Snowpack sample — Loveland Pass, Silver Plume, Colorado, USA (12/14/25, 10:50 AM MST)
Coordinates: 39.664, -105.882
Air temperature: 36 °F
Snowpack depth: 67 cm
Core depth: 20 cm
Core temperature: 46.4 °F
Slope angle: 6°, slope face: 326°
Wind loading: low
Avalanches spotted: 0
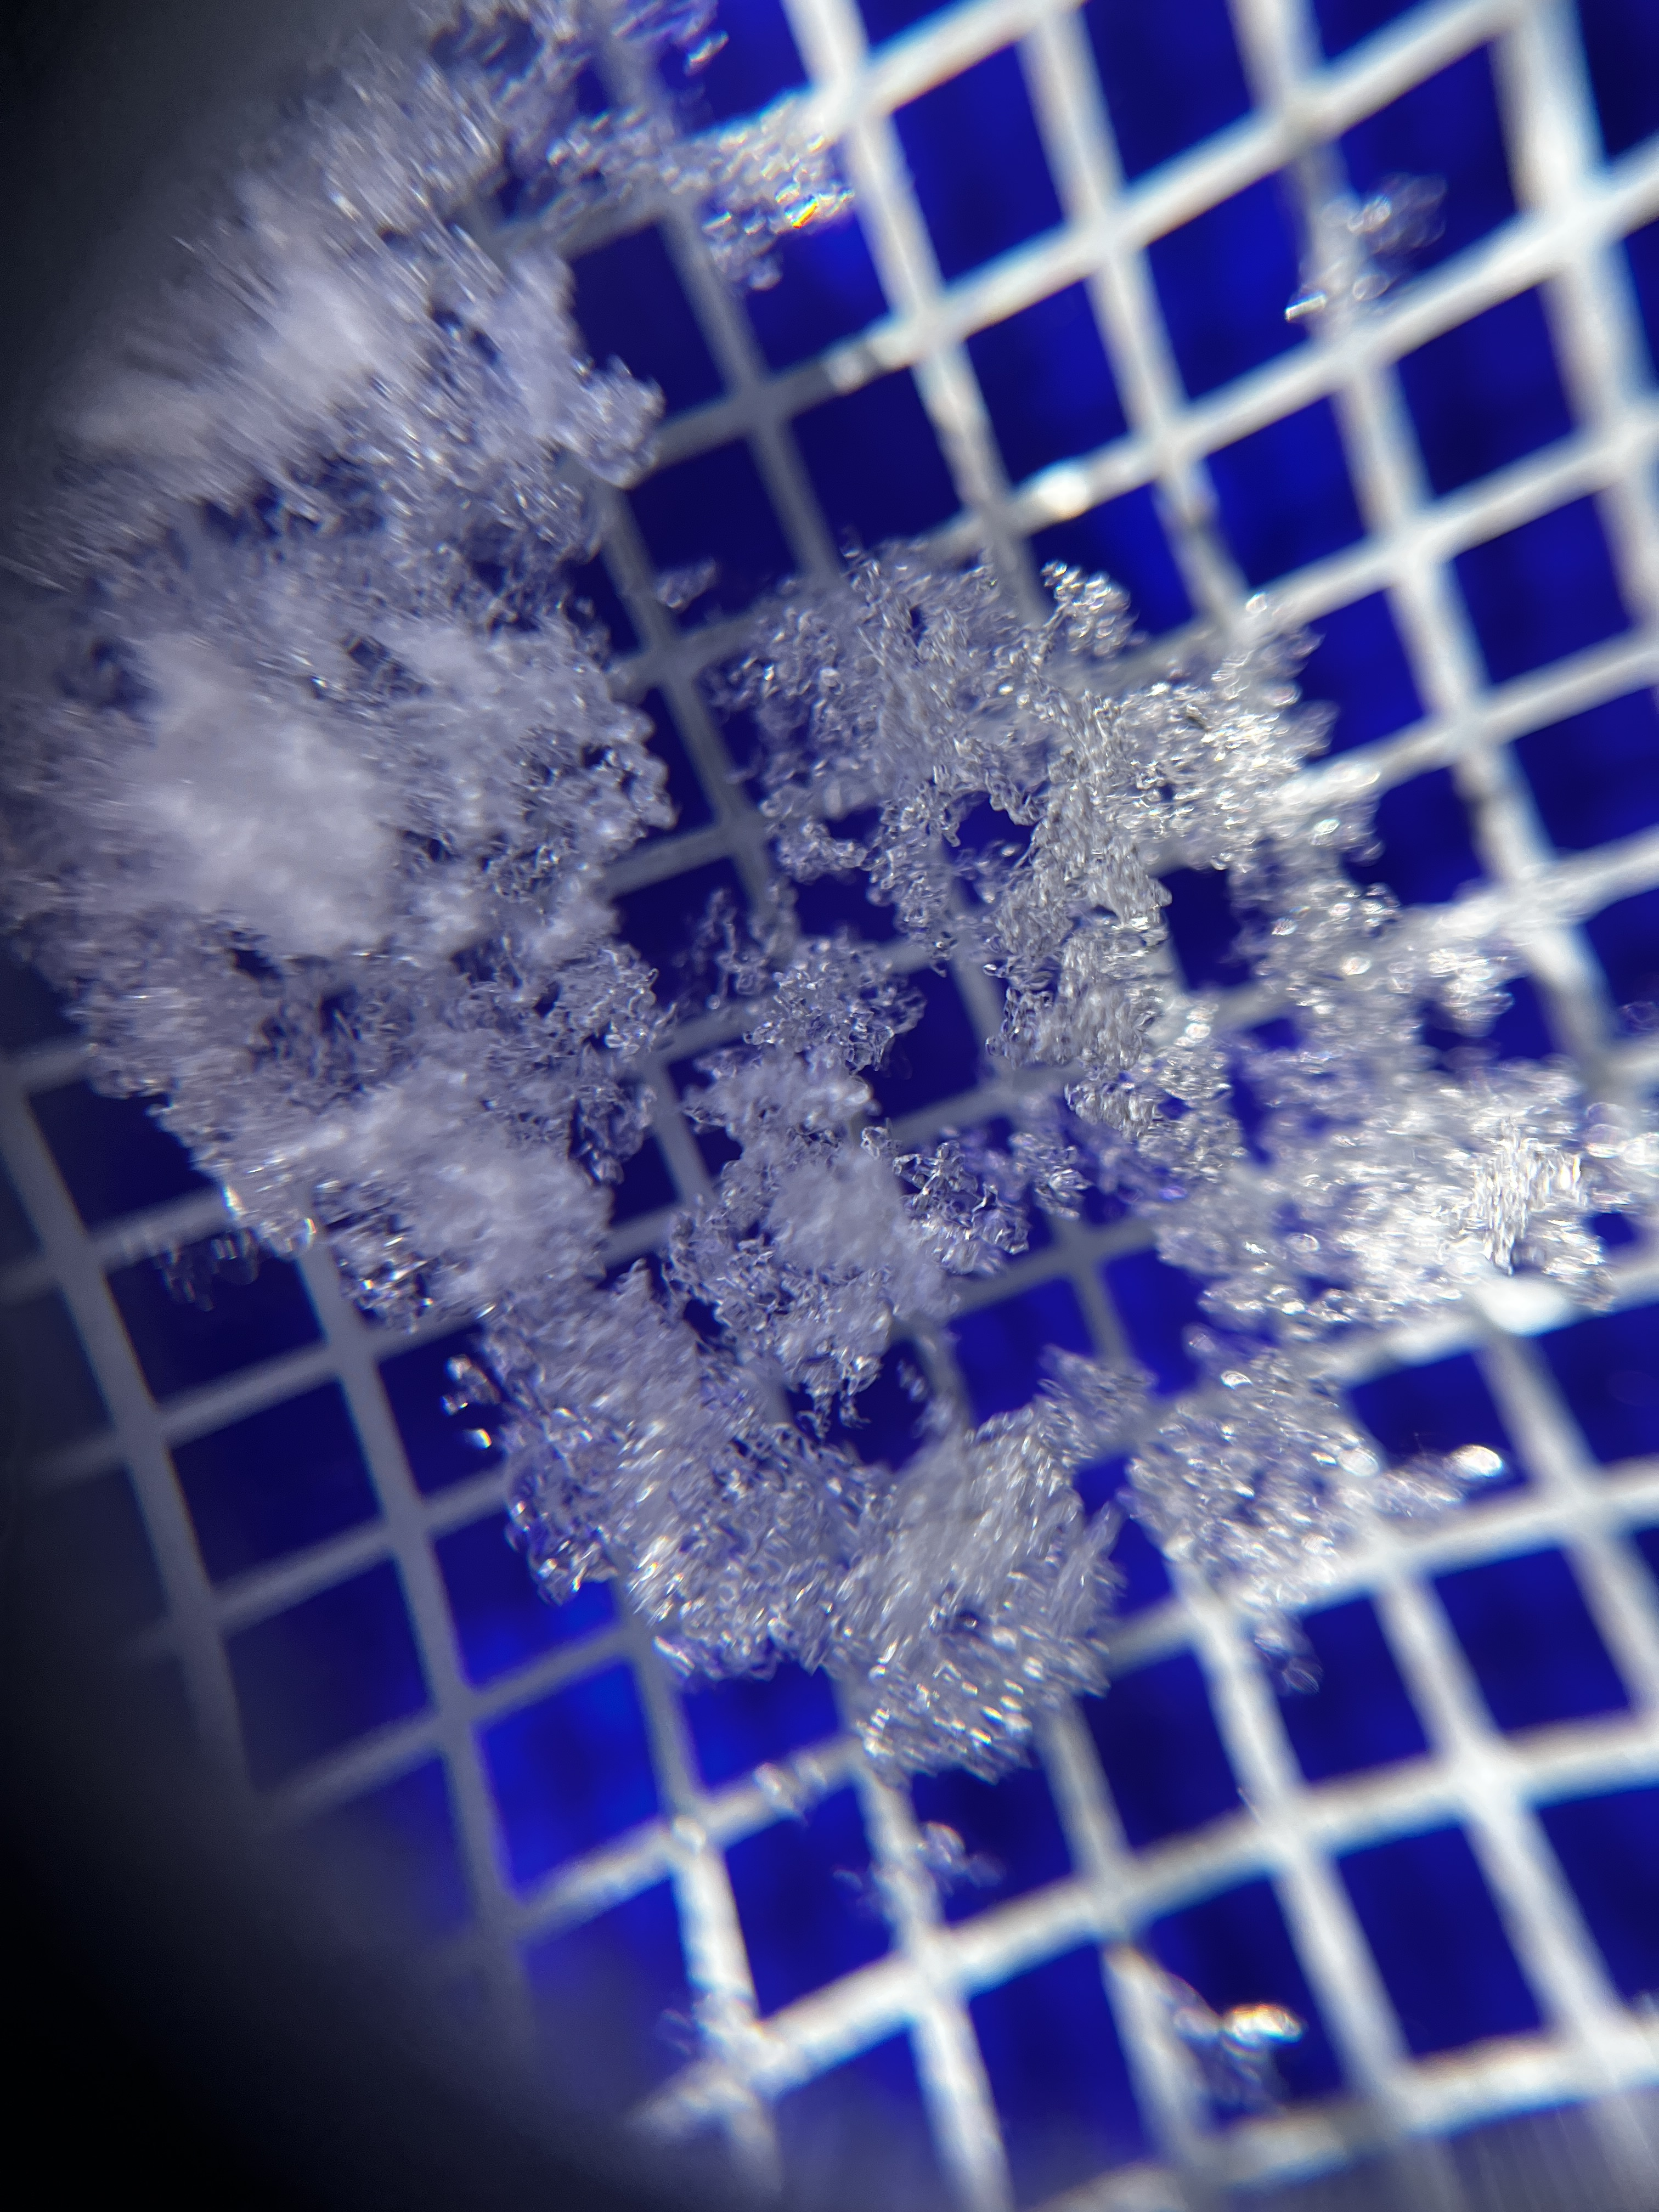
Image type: magnified_profile
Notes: No avalanches spotted, very late start to the season with minimal snowpack